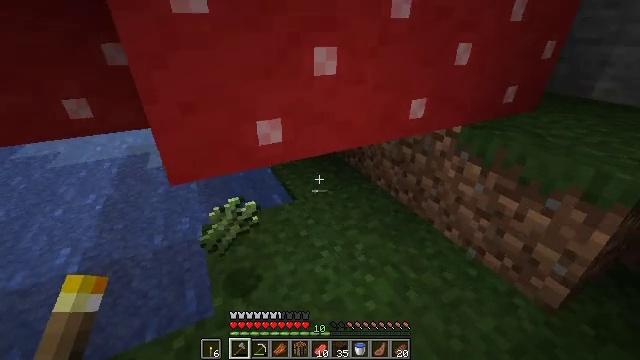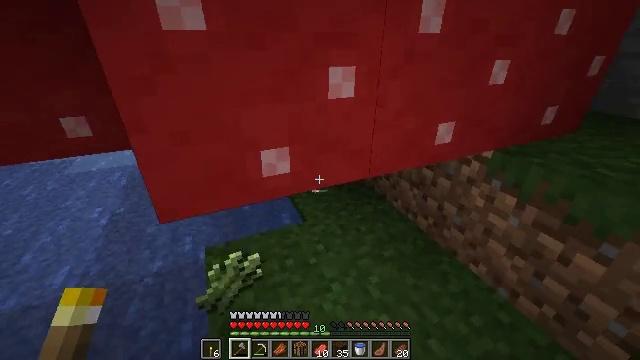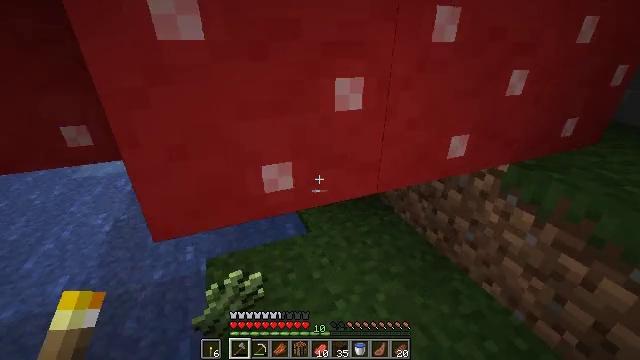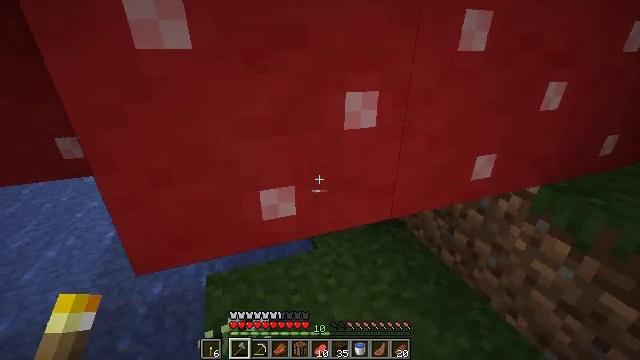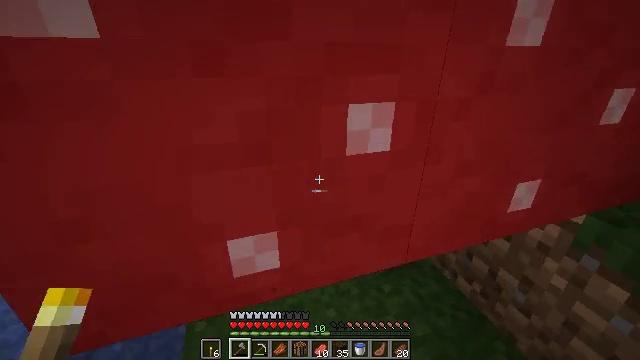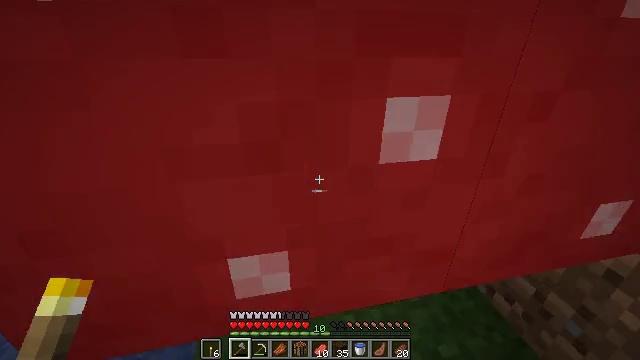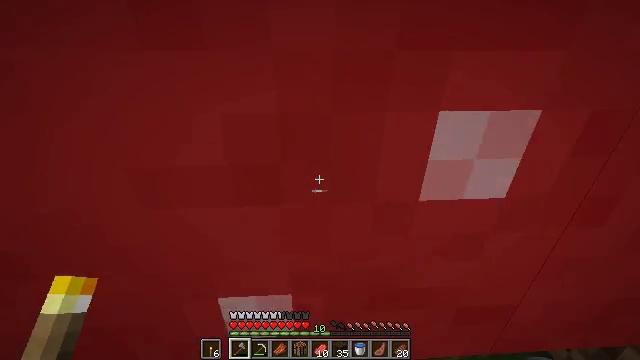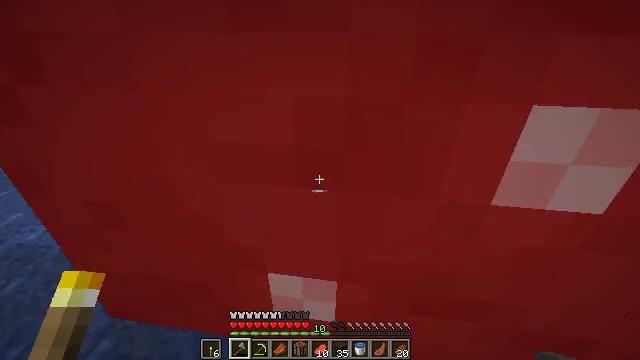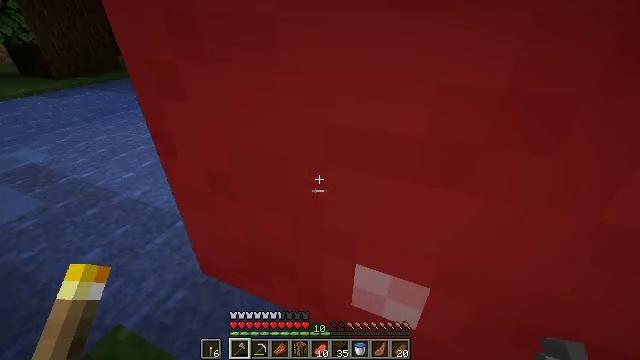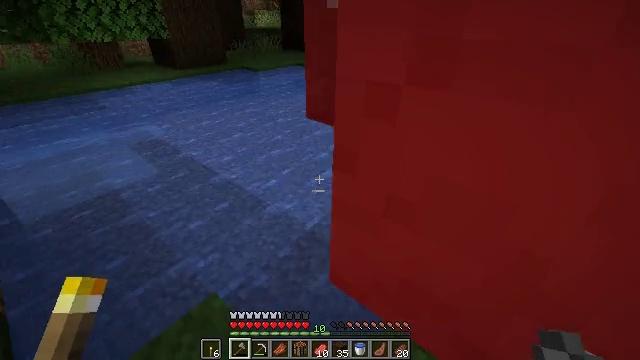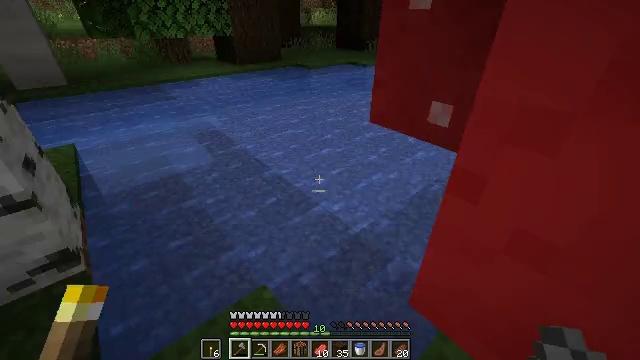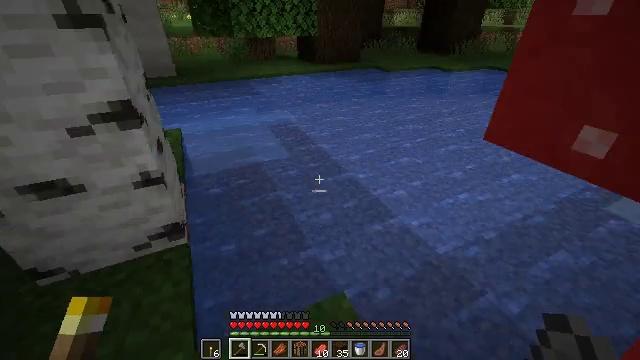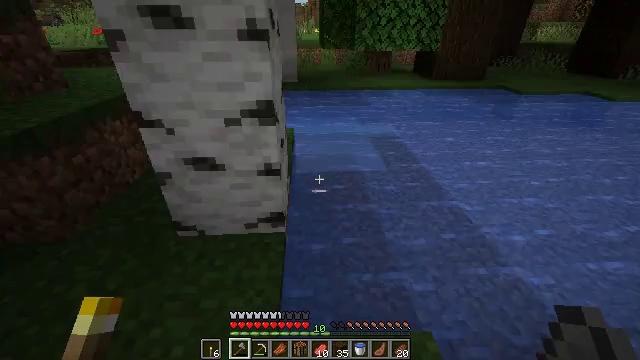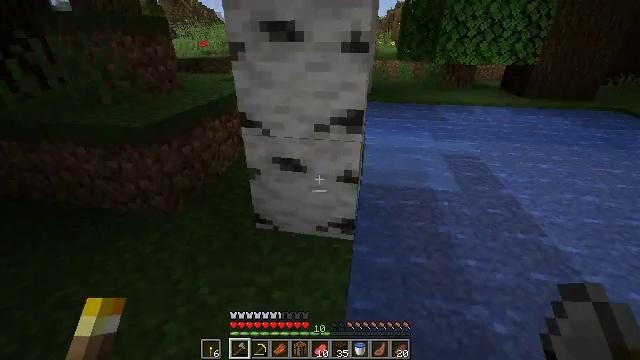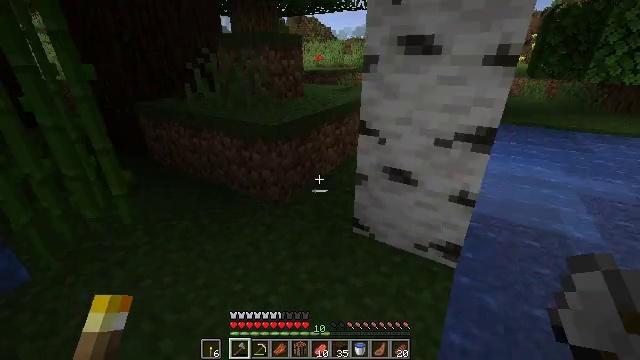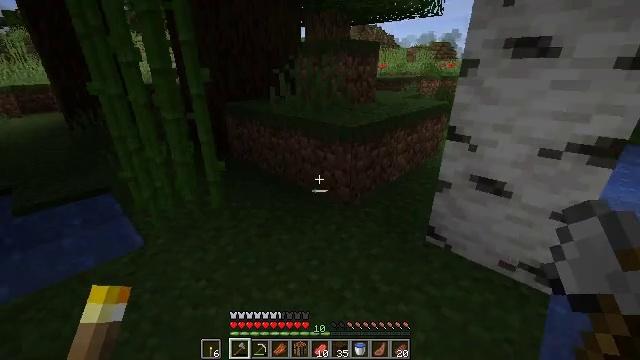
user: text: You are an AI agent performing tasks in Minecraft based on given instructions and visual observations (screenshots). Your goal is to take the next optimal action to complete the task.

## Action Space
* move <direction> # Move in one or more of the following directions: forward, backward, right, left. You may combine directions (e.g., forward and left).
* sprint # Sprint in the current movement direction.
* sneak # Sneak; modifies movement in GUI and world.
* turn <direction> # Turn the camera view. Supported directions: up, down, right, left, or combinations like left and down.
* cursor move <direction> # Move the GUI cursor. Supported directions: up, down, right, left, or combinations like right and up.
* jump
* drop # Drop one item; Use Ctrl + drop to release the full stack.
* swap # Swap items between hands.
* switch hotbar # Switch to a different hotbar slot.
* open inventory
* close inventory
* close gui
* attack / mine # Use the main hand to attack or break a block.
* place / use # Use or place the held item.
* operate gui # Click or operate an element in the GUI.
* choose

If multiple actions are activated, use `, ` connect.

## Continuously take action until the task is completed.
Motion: motion action
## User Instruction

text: Harvest sugar cane from the plant.
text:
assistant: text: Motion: move forward, turn left and up
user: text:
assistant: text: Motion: move forward, turn left and up
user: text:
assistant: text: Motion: move forward, turn left and up
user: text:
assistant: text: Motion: move forward
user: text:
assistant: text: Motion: move forward, turn left and down
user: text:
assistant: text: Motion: turn left and down
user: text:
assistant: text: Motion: move left, turn left and down
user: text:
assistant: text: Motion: move left, turn left
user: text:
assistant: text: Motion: move left, turn left
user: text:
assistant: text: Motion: move left, turn left
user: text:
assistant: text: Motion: move left, turn left
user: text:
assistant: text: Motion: move back and move left, turn left and up
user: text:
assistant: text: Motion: move back and move left, turn left and up
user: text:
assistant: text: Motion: move back and move left, turn left and up
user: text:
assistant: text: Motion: move left, turn left and up
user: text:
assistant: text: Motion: move left, turn left
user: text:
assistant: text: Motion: no_op
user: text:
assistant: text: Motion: no_op
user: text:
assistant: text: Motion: no_op
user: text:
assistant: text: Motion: no_op
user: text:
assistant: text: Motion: no_op
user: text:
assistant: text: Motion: no_op
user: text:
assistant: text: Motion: turn left
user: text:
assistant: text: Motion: turn left
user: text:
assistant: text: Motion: turn left
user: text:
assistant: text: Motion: attack / mine
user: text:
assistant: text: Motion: move forward, attack / mine
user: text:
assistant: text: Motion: move forward, attack / mine
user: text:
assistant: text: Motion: move forward
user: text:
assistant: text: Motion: move forward